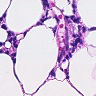
Metastatic tissue present: no